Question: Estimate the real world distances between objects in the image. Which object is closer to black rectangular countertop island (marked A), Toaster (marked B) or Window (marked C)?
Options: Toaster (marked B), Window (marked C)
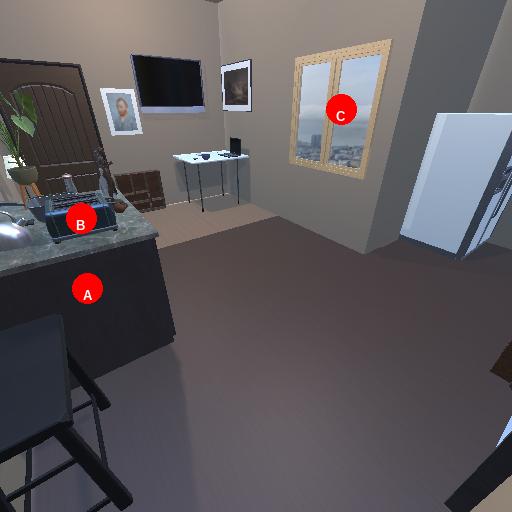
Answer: Toaster (marked B)